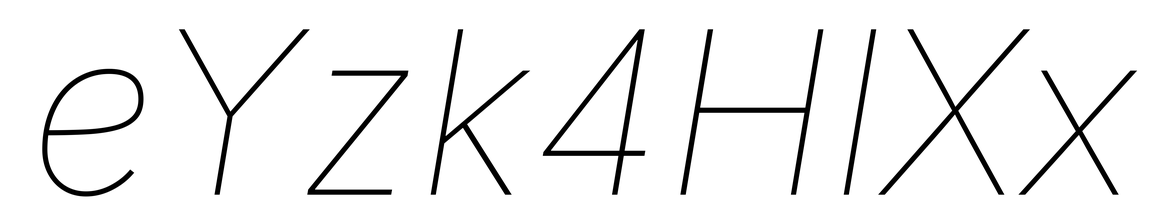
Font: Inter-Italic_Thin_Italic